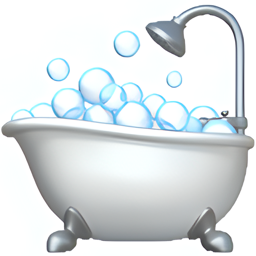
Name: bathtub
Emoji: 🛁
Group: Objects
Sub-group: household